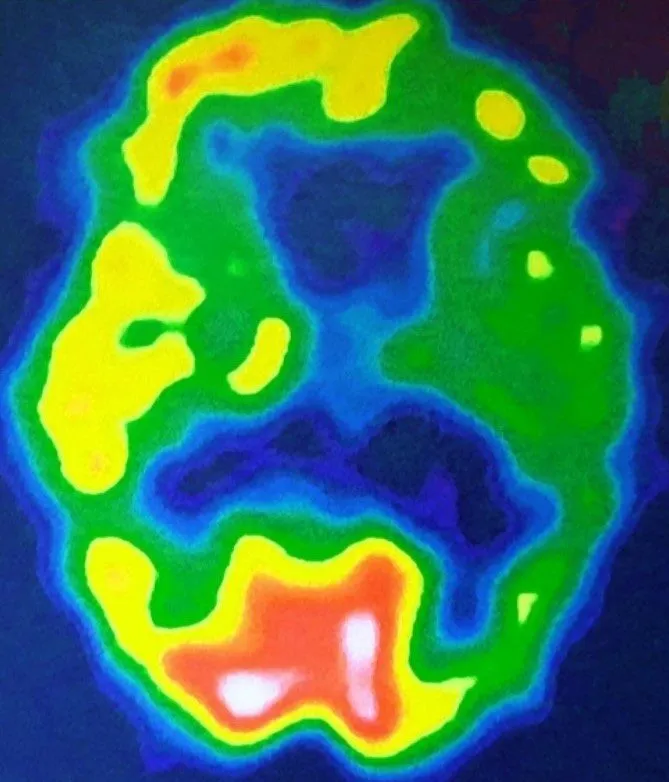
Axial SPECT scan demonstrated severe hypometabolism in the left hemisphere in the fronto-parieto-temporal cortex, including hypometabolism in the left striatum and thalamus.
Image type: radiology (spect)